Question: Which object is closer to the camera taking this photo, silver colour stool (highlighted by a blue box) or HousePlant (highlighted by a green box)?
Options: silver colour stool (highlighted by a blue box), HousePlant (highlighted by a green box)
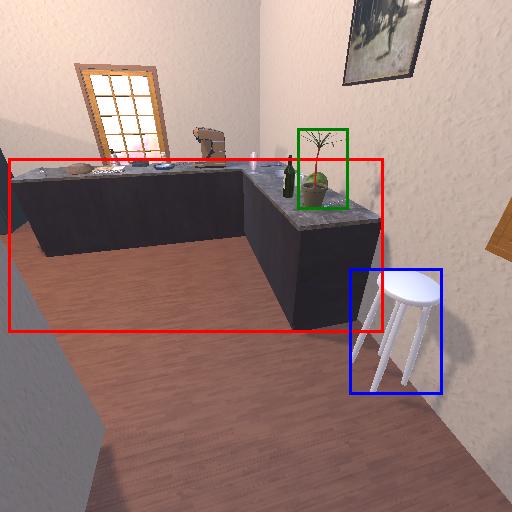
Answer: silver colour stool (highlighted by a blue box)